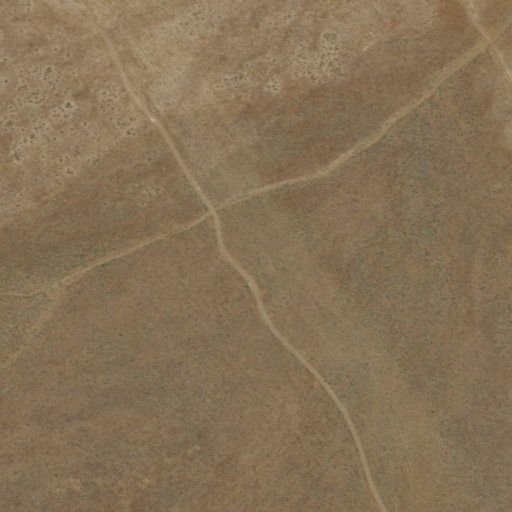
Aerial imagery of valley in Nevada named Dry Canyon containing grassland, open development, and shrub